Interaction volume radius: 5 \u00c5
Interaction volume height: 15 \u00c5
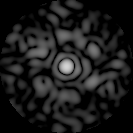
Disorder parameter: 0.8246